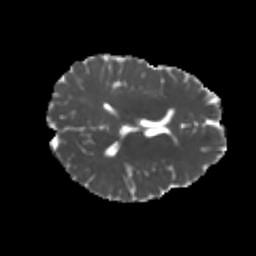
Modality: MD
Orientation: axial
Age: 21
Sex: male
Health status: healthy
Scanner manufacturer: philips
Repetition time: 7.387 s
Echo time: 0.08599 s